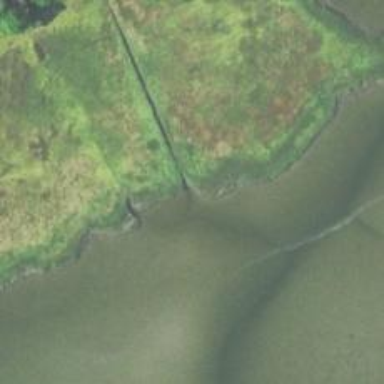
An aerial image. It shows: Tidal channel.